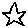
Label: star